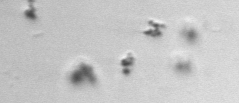
Label: Phaeocystis